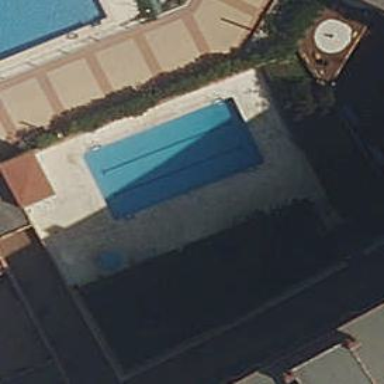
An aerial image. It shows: Swimming pool located in leisure land.